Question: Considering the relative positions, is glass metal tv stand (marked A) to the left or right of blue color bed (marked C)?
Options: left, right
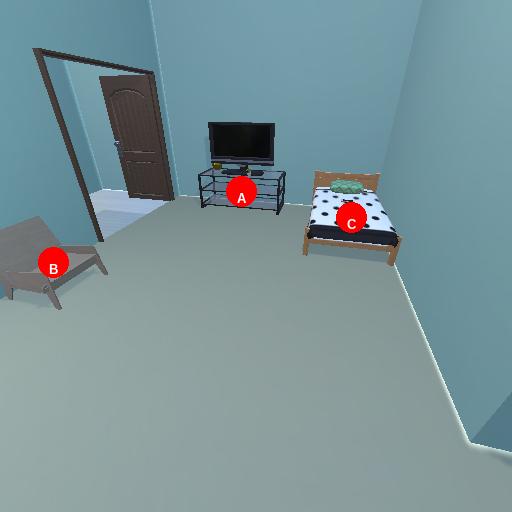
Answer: left